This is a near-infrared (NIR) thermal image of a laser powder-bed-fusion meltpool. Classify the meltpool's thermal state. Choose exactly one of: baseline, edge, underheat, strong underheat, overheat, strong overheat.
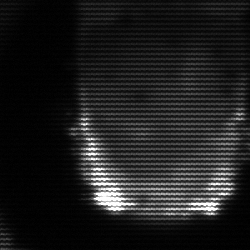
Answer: baseline